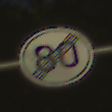
Verkehrszeichen: EndeGeschwindigkeit80
Umgebung: Outdoor, Nature
Tageszeit: SunriseSunset
Wetter: PartlyCloudy
Licht: Natural
Jahreszeit: NotSpecified
Kontrast: HighContrast